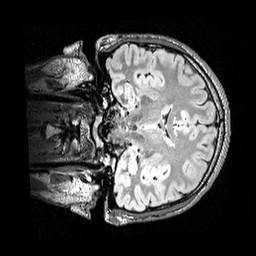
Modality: FLAIR
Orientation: coronal
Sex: male
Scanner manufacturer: siemens
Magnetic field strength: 3 T
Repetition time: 5 s
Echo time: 0.395 s